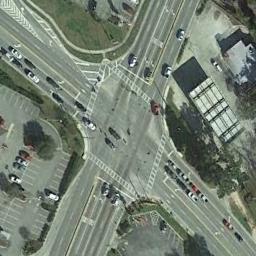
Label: intersection